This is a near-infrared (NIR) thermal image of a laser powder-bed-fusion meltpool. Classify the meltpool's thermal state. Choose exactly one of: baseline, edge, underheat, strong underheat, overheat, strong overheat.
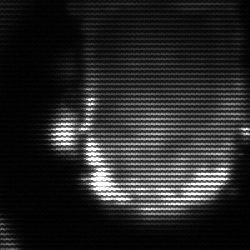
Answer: baseline